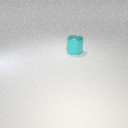
large cyan metal cylinder